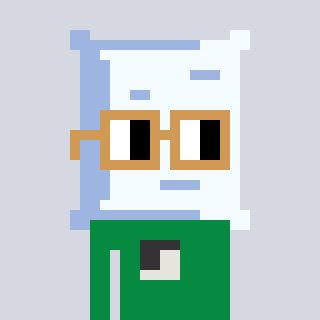
a pixel art character with square brown glasses, a pillow-shaped head and a green-colored body on a cool background